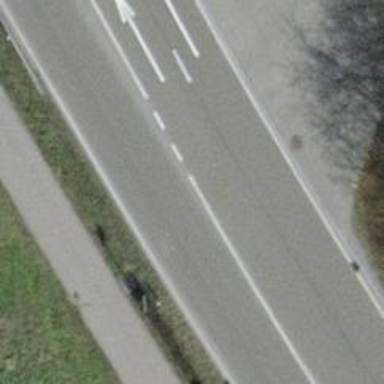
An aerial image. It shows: Secondary road with asphalt surface and no sidewalk.